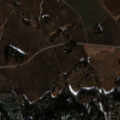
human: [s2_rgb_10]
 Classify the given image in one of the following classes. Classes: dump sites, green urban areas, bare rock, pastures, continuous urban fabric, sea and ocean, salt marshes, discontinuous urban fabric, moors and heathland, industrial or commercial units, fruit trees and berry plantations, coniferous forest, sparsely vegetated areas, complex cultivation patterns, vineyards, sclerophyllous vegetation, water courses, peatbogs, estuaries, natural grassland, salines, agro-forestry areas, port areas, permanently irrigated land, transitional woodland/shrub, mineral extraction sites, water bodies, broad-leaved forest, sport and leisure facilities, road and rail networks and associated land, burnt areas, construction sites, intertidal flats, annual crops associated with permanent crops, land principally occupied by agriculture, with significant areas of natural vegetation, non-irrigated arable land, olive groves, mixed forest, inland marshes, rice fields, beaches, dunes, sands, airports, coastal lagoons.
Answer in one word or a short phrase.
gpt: non-irrigated arable land, coniferous forest, mixed forest